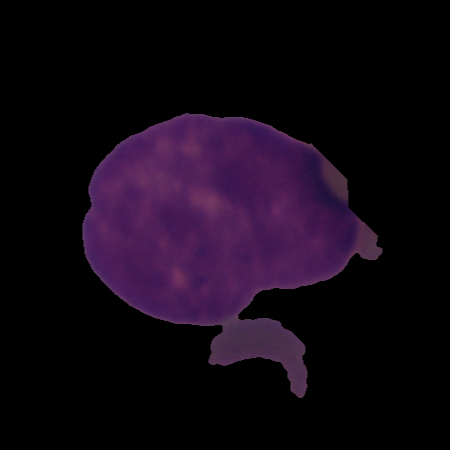
Label: cancer